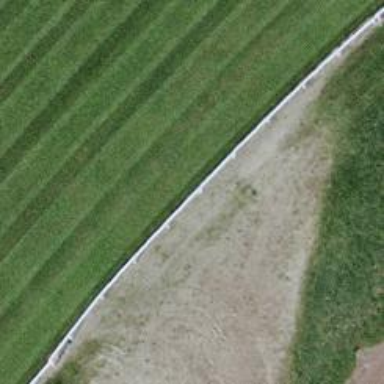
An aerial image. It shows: Sandy track used for horse racing.